Question: My test site here is working fine I believe (haven't tested it in all browsers quite yet however my main navigation menu at the top wont center. There is a gap there in the middle because the logo will be going there, but I didn't want it in the way for this test.
Why isn't my navigation centering?
CSS
'''
#main-navigation { width: 100%; height: 70px;font-family: Tahoma, Geneva, sans-serif; text-transform: uppercase; font-size: 1em; letter-spacing: 2px; line-height: 35px; margin: 0 auto;}
#main-navigation ul { width: 289px; list-style: none; }
#main-navigation li { float: left ;margin-left: 12px; }
#main-navigation li a { display: block; text-decoration: none; color: #fff; }
#main-navigation li a:hover { color: #c7bd89; }
#main-nav-left{ list-style: none; float: left; border: 1px solid #6F0; }
#main-nav-right{ list-style: none; float:right; border: 1px solid #6F0; }
header { width: 960px; margin: 0 auto; display: inline-block; /*border: 1px solid #000;*/}
'''
HTML
'''
<header>
<nav id="main-navigation">
<ul id="main-nav-left">
<li class="current"><a href="#">Home</a></li>
<li><a href="#">Areas of Practice</a></li>
</ul>
<!-- <a href="http://averylawoffice.ca/"><img class="averylogo" src="img/HEADER-AveryLawOffice-LOGO.png" alt="Avery Law Office"></a>-->
<img class="banner" src="img/BANNER1-averylawoffice.jpg" alt="Banner 1">
<ul id="main-nav-right">
<li class="current"><a href="#">Contact</a></li>
<li><a href="#">Blog</a></li>
</ul>
</nav>
</header>
'''
As you see I already have "margin: 0 auto;" in there. So I'm confused as to why it's not working.
<URL>
However if I take out display: inline-block; it works fine but when updated on my local wordpress theme it moves down a lot.

@Quoo: Do you know why this might be happening to it for the CSS is right now. Would this be a question for wordpress.stackexchange?
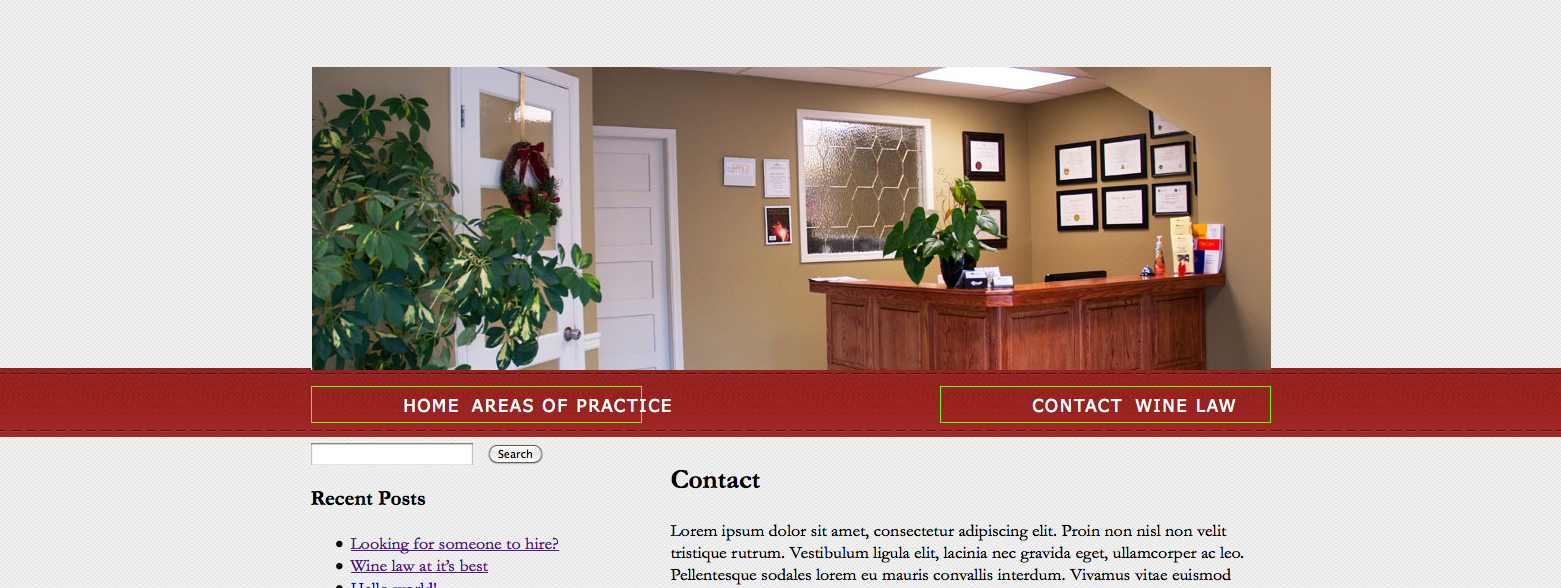
Answer: Hi you can define yout header display:table; as like this
'''
header {
width: 960px;
margin: 0 auto;
display: table;
}
'''